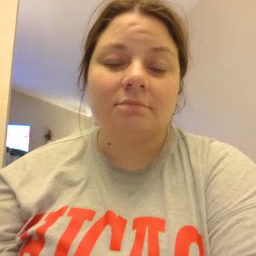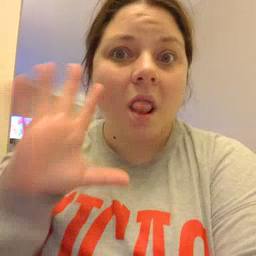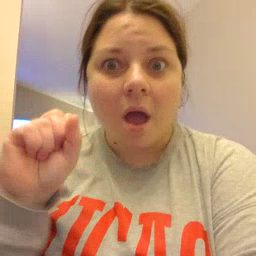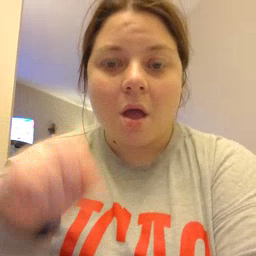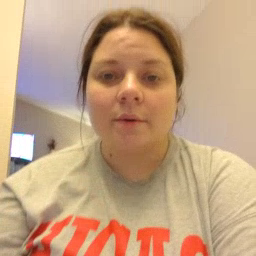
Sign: loud